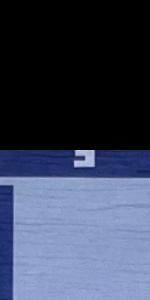
Label: Empty